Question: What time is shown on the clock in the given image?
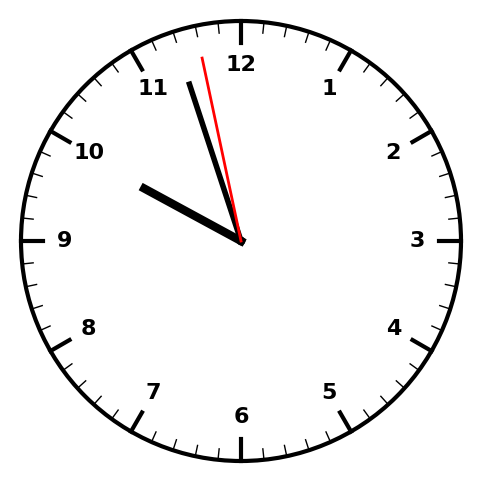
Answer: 09:56:58